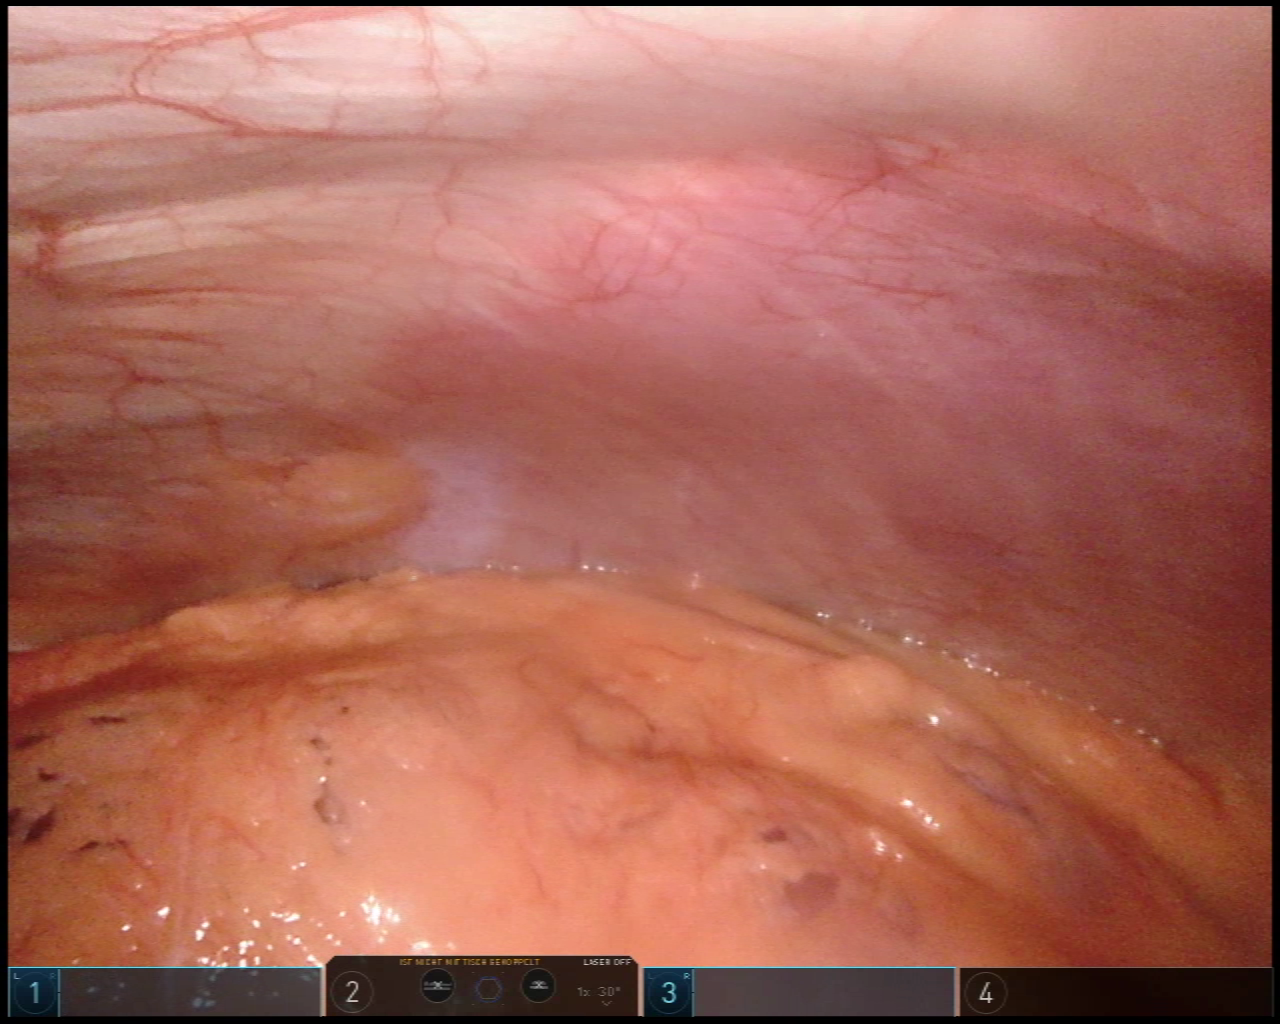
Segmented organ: abdominal_wall
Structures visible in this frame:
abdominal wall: yes
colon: no
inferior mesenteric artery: no
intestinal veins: no
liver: no
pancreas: no
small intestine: no
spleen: no
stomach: no
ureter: no
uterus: no
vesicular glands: no